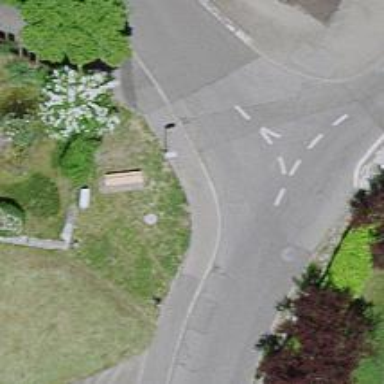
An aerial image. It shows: Street lamp serving as guidepost.